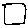
Label: square